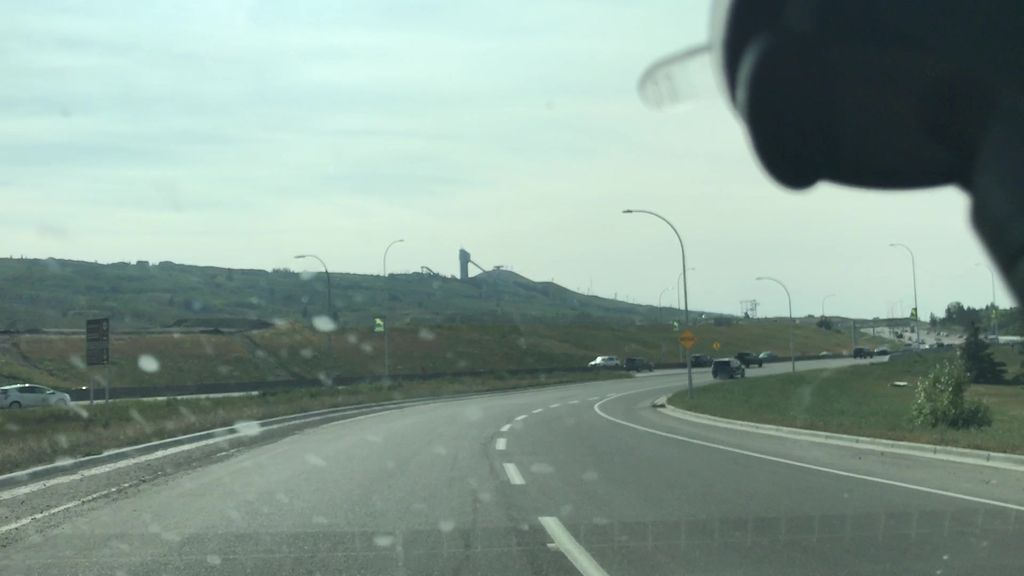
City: calgary